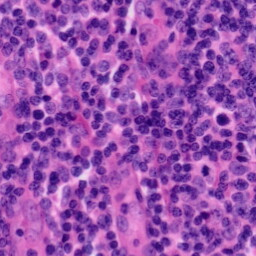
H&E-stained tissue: Tonsil